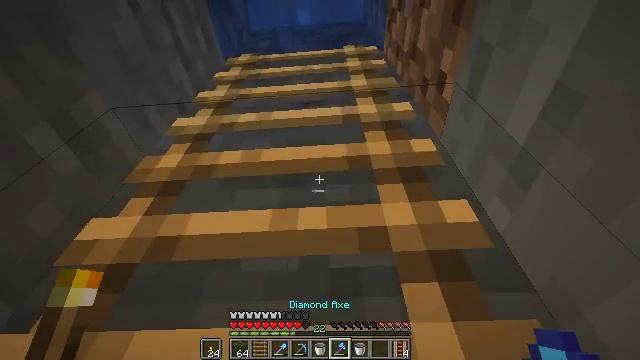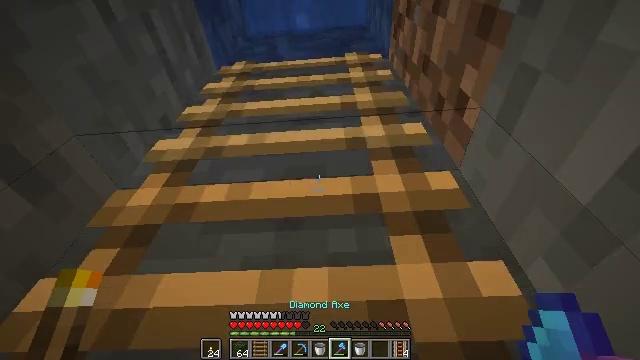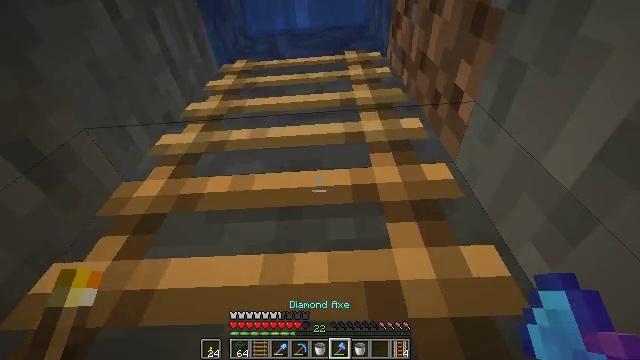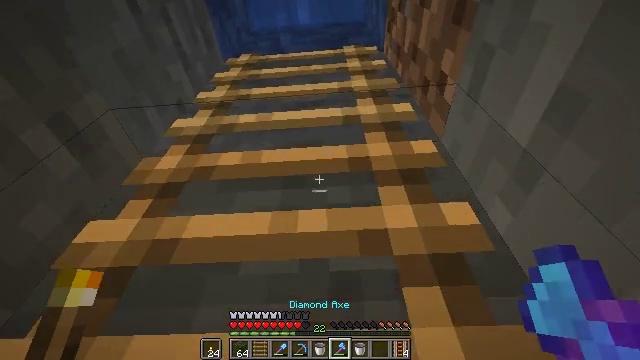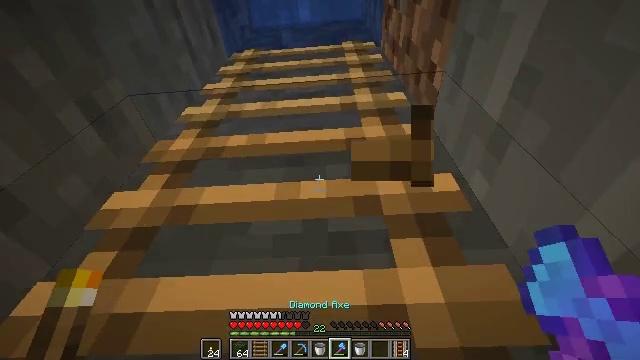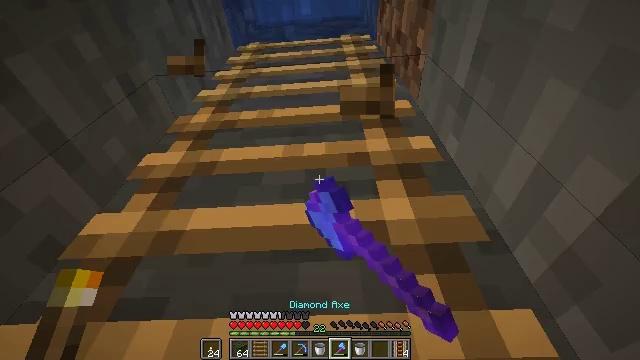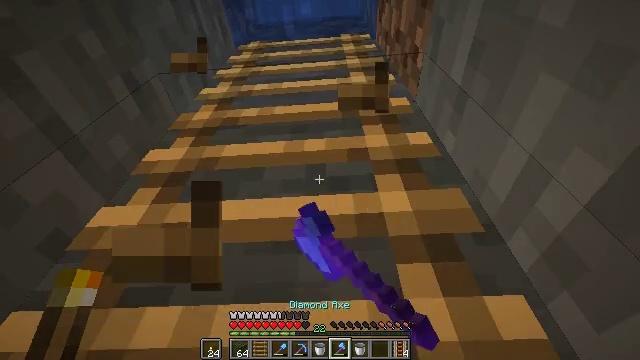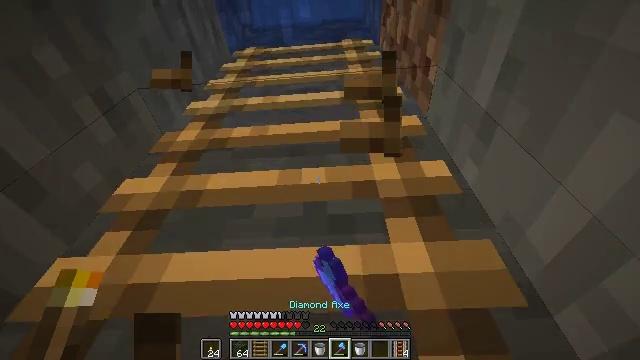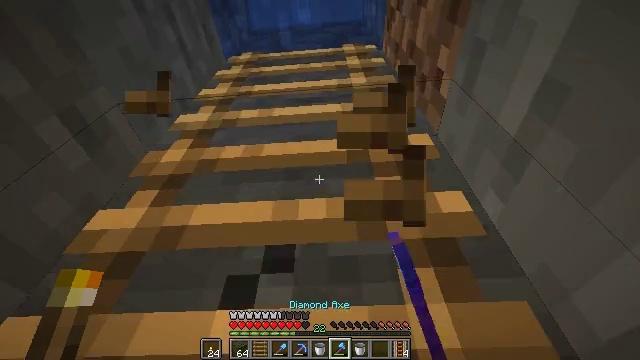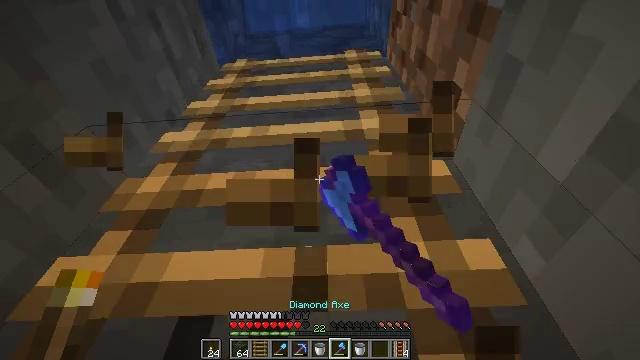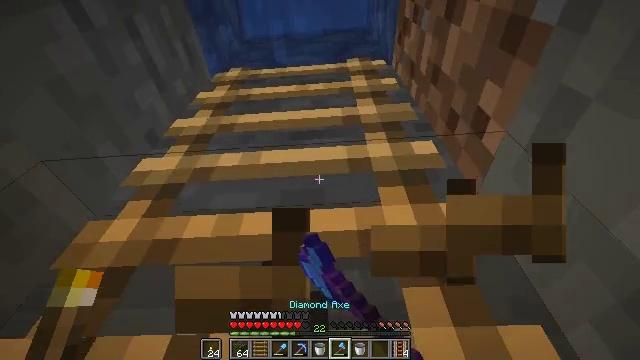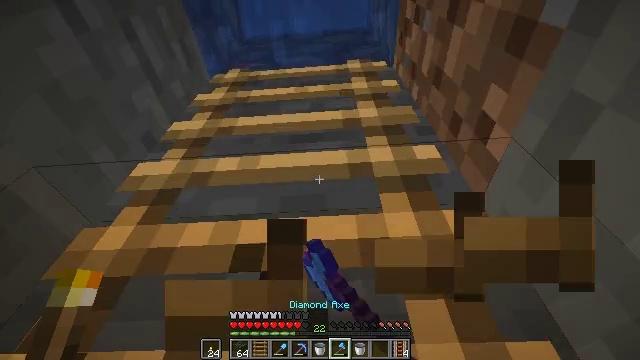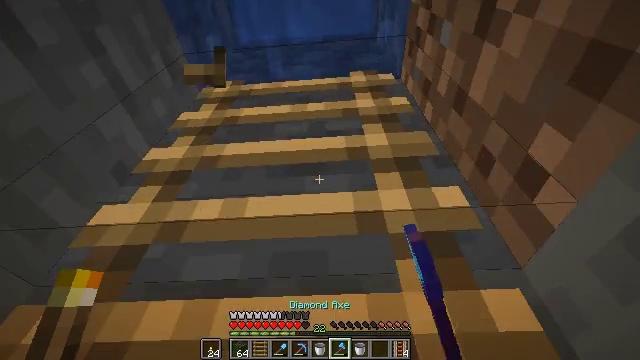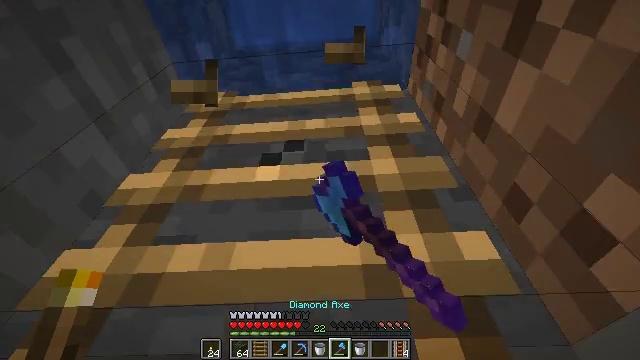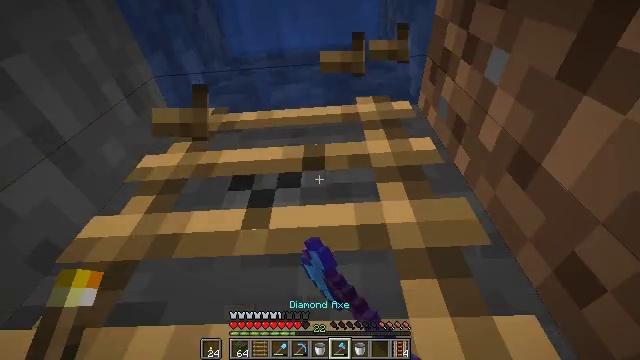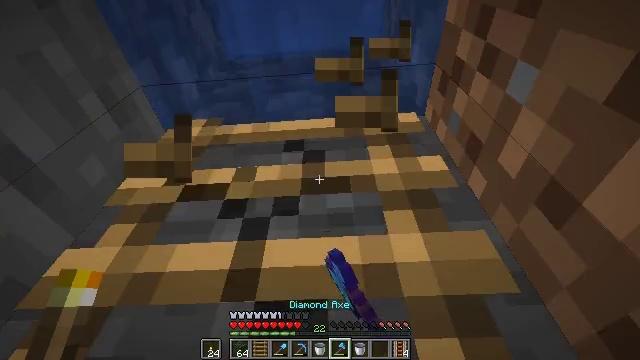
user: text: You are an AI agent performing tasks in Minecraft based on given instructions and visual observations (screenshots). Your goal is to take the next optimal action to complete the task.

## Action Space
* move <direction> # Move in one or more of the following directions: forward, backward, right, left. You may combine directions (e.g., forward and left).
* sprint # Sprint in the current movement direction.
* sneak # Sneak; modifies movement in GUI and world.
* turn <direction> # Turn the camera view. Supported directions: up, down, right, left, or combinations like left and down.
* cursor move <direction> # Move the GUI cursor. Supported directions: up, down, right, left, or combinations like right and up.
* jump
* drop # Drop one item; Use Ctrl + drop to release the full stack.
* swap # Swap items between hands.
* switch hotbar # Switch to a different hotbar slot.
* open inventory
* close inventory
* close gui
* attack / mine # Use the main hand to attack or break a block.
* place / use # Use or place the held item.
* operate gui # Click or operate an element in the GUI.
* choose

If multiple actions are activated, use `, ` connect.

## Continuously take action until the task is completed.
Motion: motion action
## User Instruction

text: Mine the ladder from the wall.
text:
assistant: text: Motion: no_op
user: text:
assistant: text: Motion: no_op
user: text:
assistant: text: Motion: no_op
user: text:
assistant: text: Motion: attack / mine
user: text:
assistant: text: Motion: attack / mine, jump
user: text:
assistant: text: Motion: attack / mine, jump
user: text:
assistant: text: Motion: attack / mine, jump
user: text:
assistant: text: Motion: attack / mine, jump
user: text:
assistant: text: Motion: attack / mine, jump
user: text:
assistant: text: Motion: attack / mine, jump
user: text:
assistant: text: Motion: attack / mine, jump
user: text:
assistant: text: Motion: attack / mine, jump
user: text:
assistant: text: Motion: attack / mine, jump
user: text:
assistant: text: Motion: attack / mine, jump
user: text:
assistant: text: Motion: attack / mine, jump
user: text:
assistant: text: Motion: attack / mine, jump
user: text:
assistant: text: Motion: attack / mine, jump
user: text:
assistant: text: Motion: turn down, attack / mine
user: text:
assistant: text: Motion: turn down, attack / mine
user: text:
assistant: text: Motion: turn down, attack / mine
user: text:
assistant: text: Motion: turn down, attack / mine
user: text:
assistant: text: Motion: attack / mine
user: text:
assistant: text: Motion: attack / mine
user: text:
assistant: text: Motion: attack / mine
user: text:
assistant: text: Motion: turn down, attack / mine
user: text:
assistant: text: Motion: turn down, attack / mine
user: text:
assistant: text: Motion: attack / mine
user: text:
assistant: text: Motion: attack / mine
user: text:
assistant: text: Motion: attack / mine
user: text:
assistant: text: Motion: attack / mine